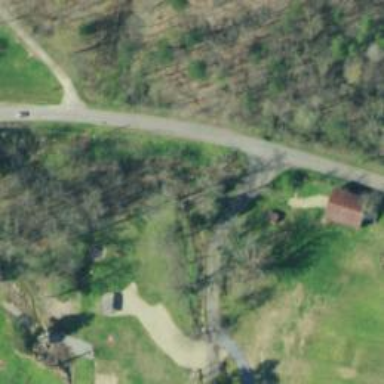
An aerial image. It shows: Culvert tunnel.